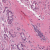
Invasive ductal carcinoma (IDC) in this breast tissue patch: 1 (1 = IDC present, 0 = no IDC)